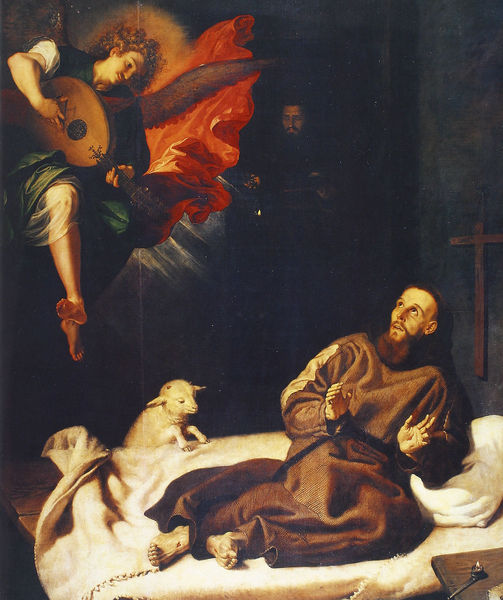
Titel: Hl. Franziskus und musizierender Engel
Künstler: Francisco Ribalta
Institution: Madrid, Museo del Prado
Schlagwörter: flügel, gemälde, mann, schatten, weiß, wunde, grün, braun, hintergrund, lampe, licht, männer, schwarz, tisch, gürtel, rot, tuch, bart, barock, mensch, gewand, kutte, mantel, decke, gitarre, musik, fliegen, engel, füße, angst, löffel, kerze, bett, kammer, spiel, lamm, schaf, kreuz, dynamik, erkenntnis, furcht, franz, wunden, vision, mönch, franziskus, erscheinung, laute, heilig, heimsuchung, tonsur, prester, wtigmata